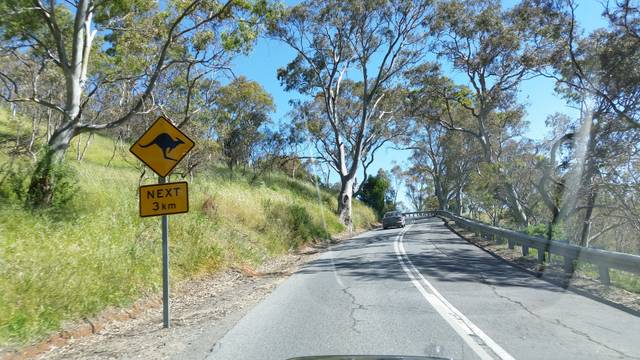
Region: Australia
Coordinates: -34.841, 138.732